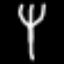
Label: fork